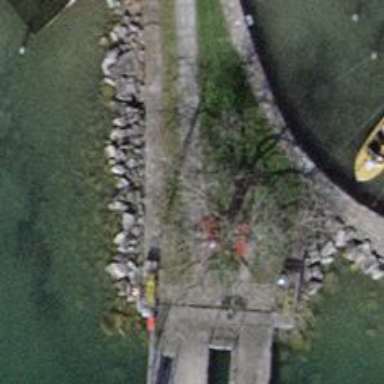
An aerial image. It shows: Red bench.